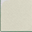
Piece: xx